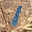
Label: 1